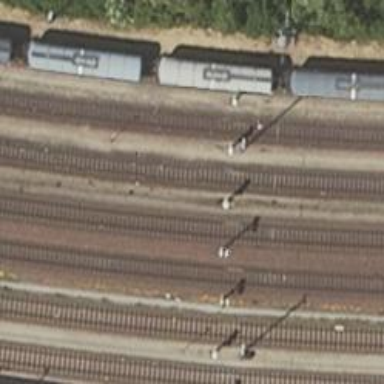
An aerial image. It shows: Isolated track section for railway.